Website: apple
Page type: account-selection
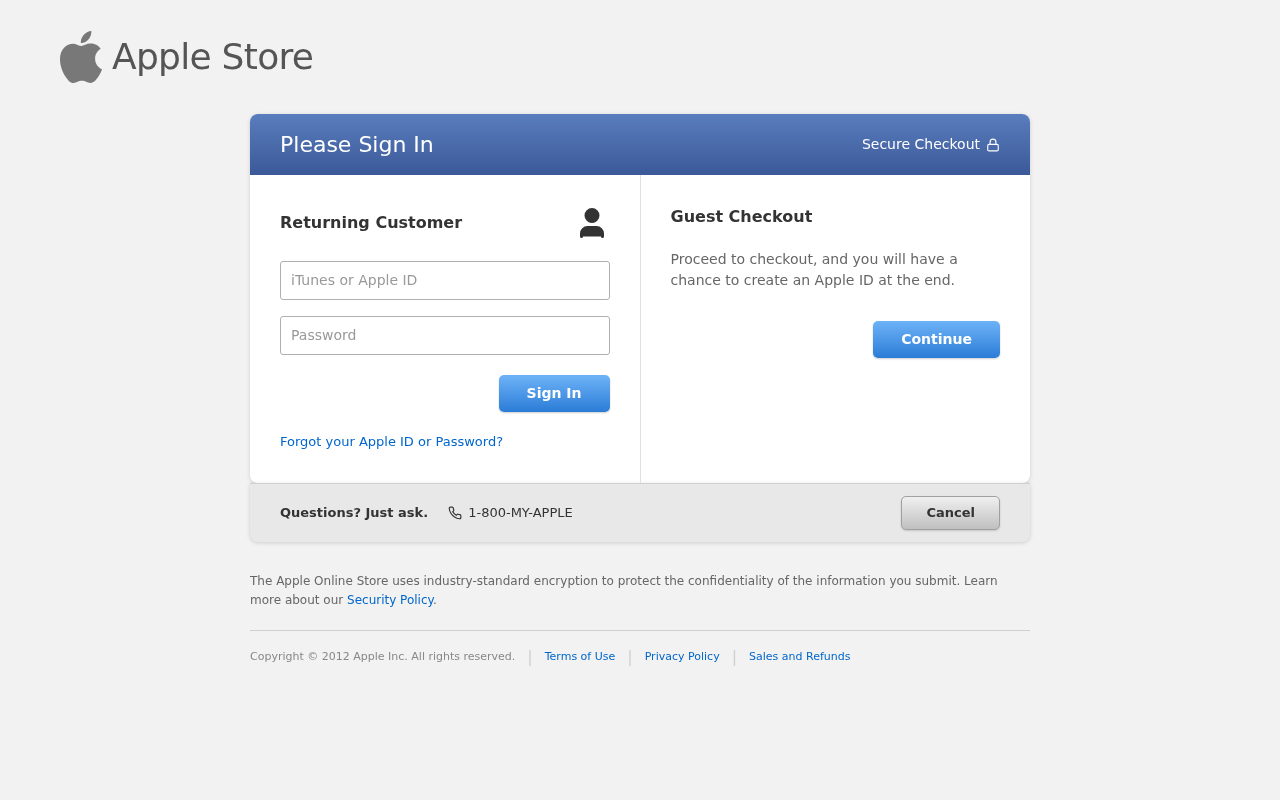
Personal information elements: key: PII_LOGIN_USERNAME
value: elizabeth4532